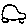
Label: car